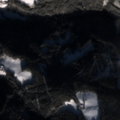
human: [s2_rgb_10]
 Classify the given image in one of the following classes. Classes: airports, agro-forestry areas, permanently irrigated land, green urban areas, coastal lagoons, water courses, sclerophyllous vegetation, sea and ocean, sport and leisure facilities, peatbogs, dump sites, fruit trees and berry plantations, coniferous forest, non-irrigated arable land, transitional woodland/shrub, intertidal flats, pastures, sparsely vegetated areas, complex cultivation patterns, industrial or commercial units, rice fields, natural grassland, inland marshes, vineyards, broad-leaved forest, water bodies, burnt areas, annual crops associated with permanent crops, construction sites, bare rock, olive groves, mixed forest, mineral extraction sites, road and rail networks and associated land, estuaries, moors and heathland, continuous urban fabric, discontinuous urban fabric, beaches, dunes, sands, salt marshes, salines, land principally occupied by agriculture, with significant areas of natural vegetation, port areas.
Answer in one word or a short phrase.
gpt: pastures, coniferous forest